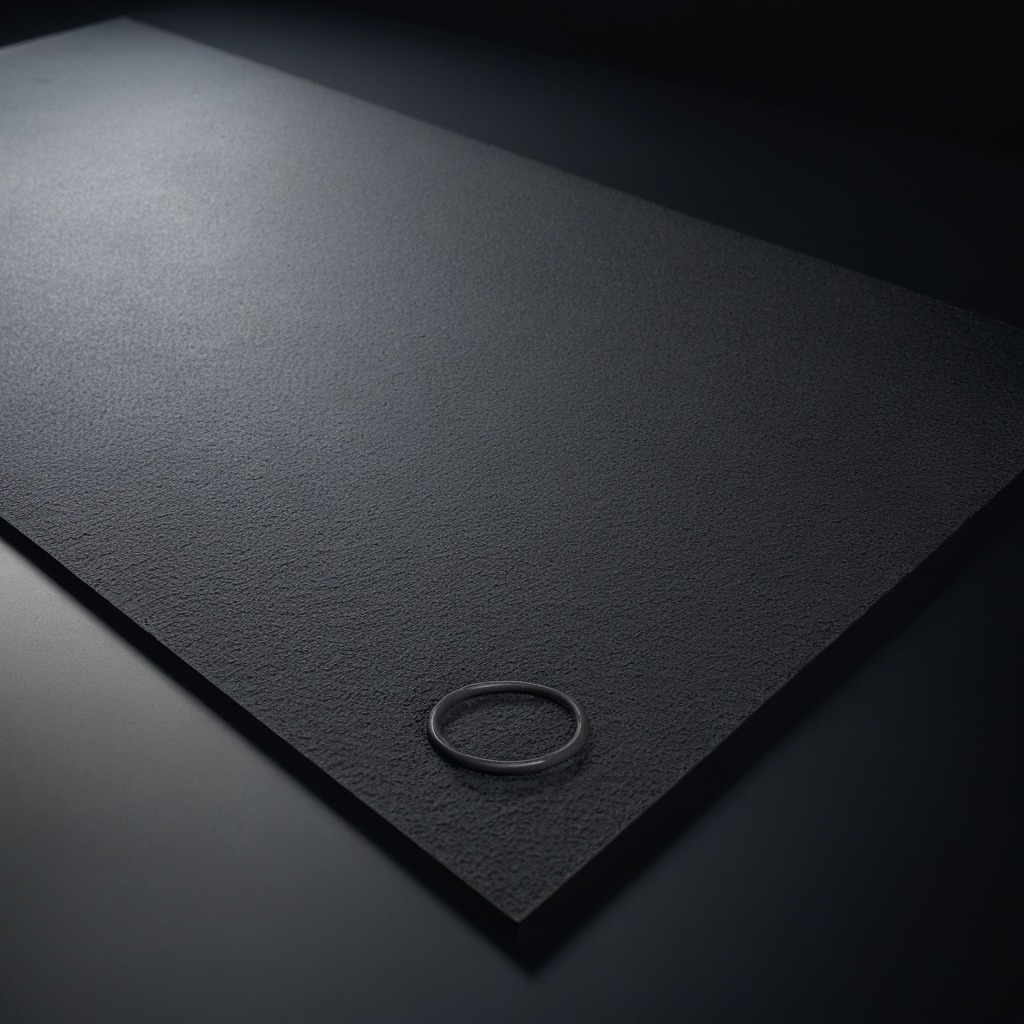
A rubber O-ring is lying on a clean granite tabletop covered with a black rubber mat inside a workshop at night dim ambient light soft shadows worn but beneath the mat.